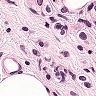
Metastatic tissue present: yes